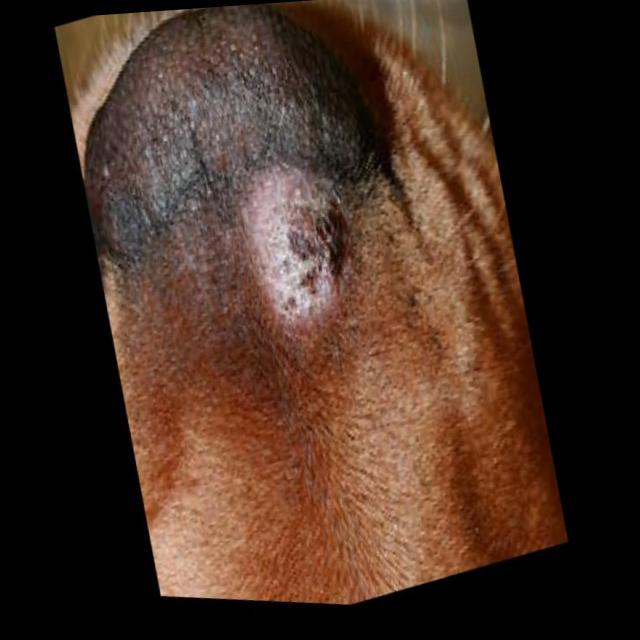
Canine ringworm (Dermatophytosis) — fungal infection caused by Microsporum or Trichophyton. Presents with circular alopecia, scaling, crusting, and broken hairs.